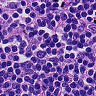
Metastatic tissue present: no